Question: I have the sketch of the layout as follows :-

Above Image, has fixed layout structure as follows
-> First Row has item no.1 and takes all the width of the collection view.
->Second row has item no. 2 and 3 and shares the width equally.
->third row onwards we have to use the default size.
here item1, item2-item3 and all rest of the items have 3 different designs respectively.
the collectionview has 1 section and the datasource over here simple nsarray.
So my question over here is what should I be using ? Any suggestions will be helpful, I am new to UICollectionView and I am finding it little difficult to understand.
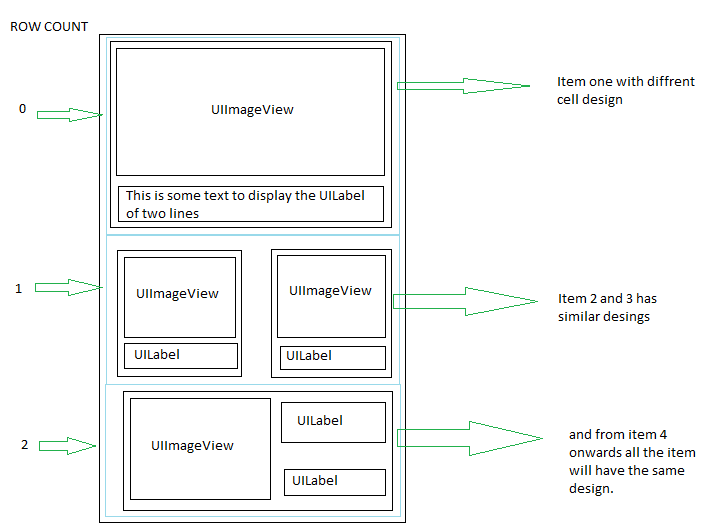
Answer: I think you can just use UICollectionViewFlowLayout with a collection view which has two different Cell Kinds. No subclass necessary. This may get hairy if you expect your layout to change when in landscape mode.
The first cell kind would be for items 1, 2, and 3. You'll go your different layout by implementing the 'collectionView:sizeForItemAtIndexPath:' method. Just make sure index 0(item 1) is full width, and index 1, 2(item 2,3) are half width.
Then you can implement another cell kind for everything else. These items will be full width as well.
In 'cellForRowAtIndexPath' you'll need to check the indexPath's item property to see which index you are. If > 2, use the second cell kind.